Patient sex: M
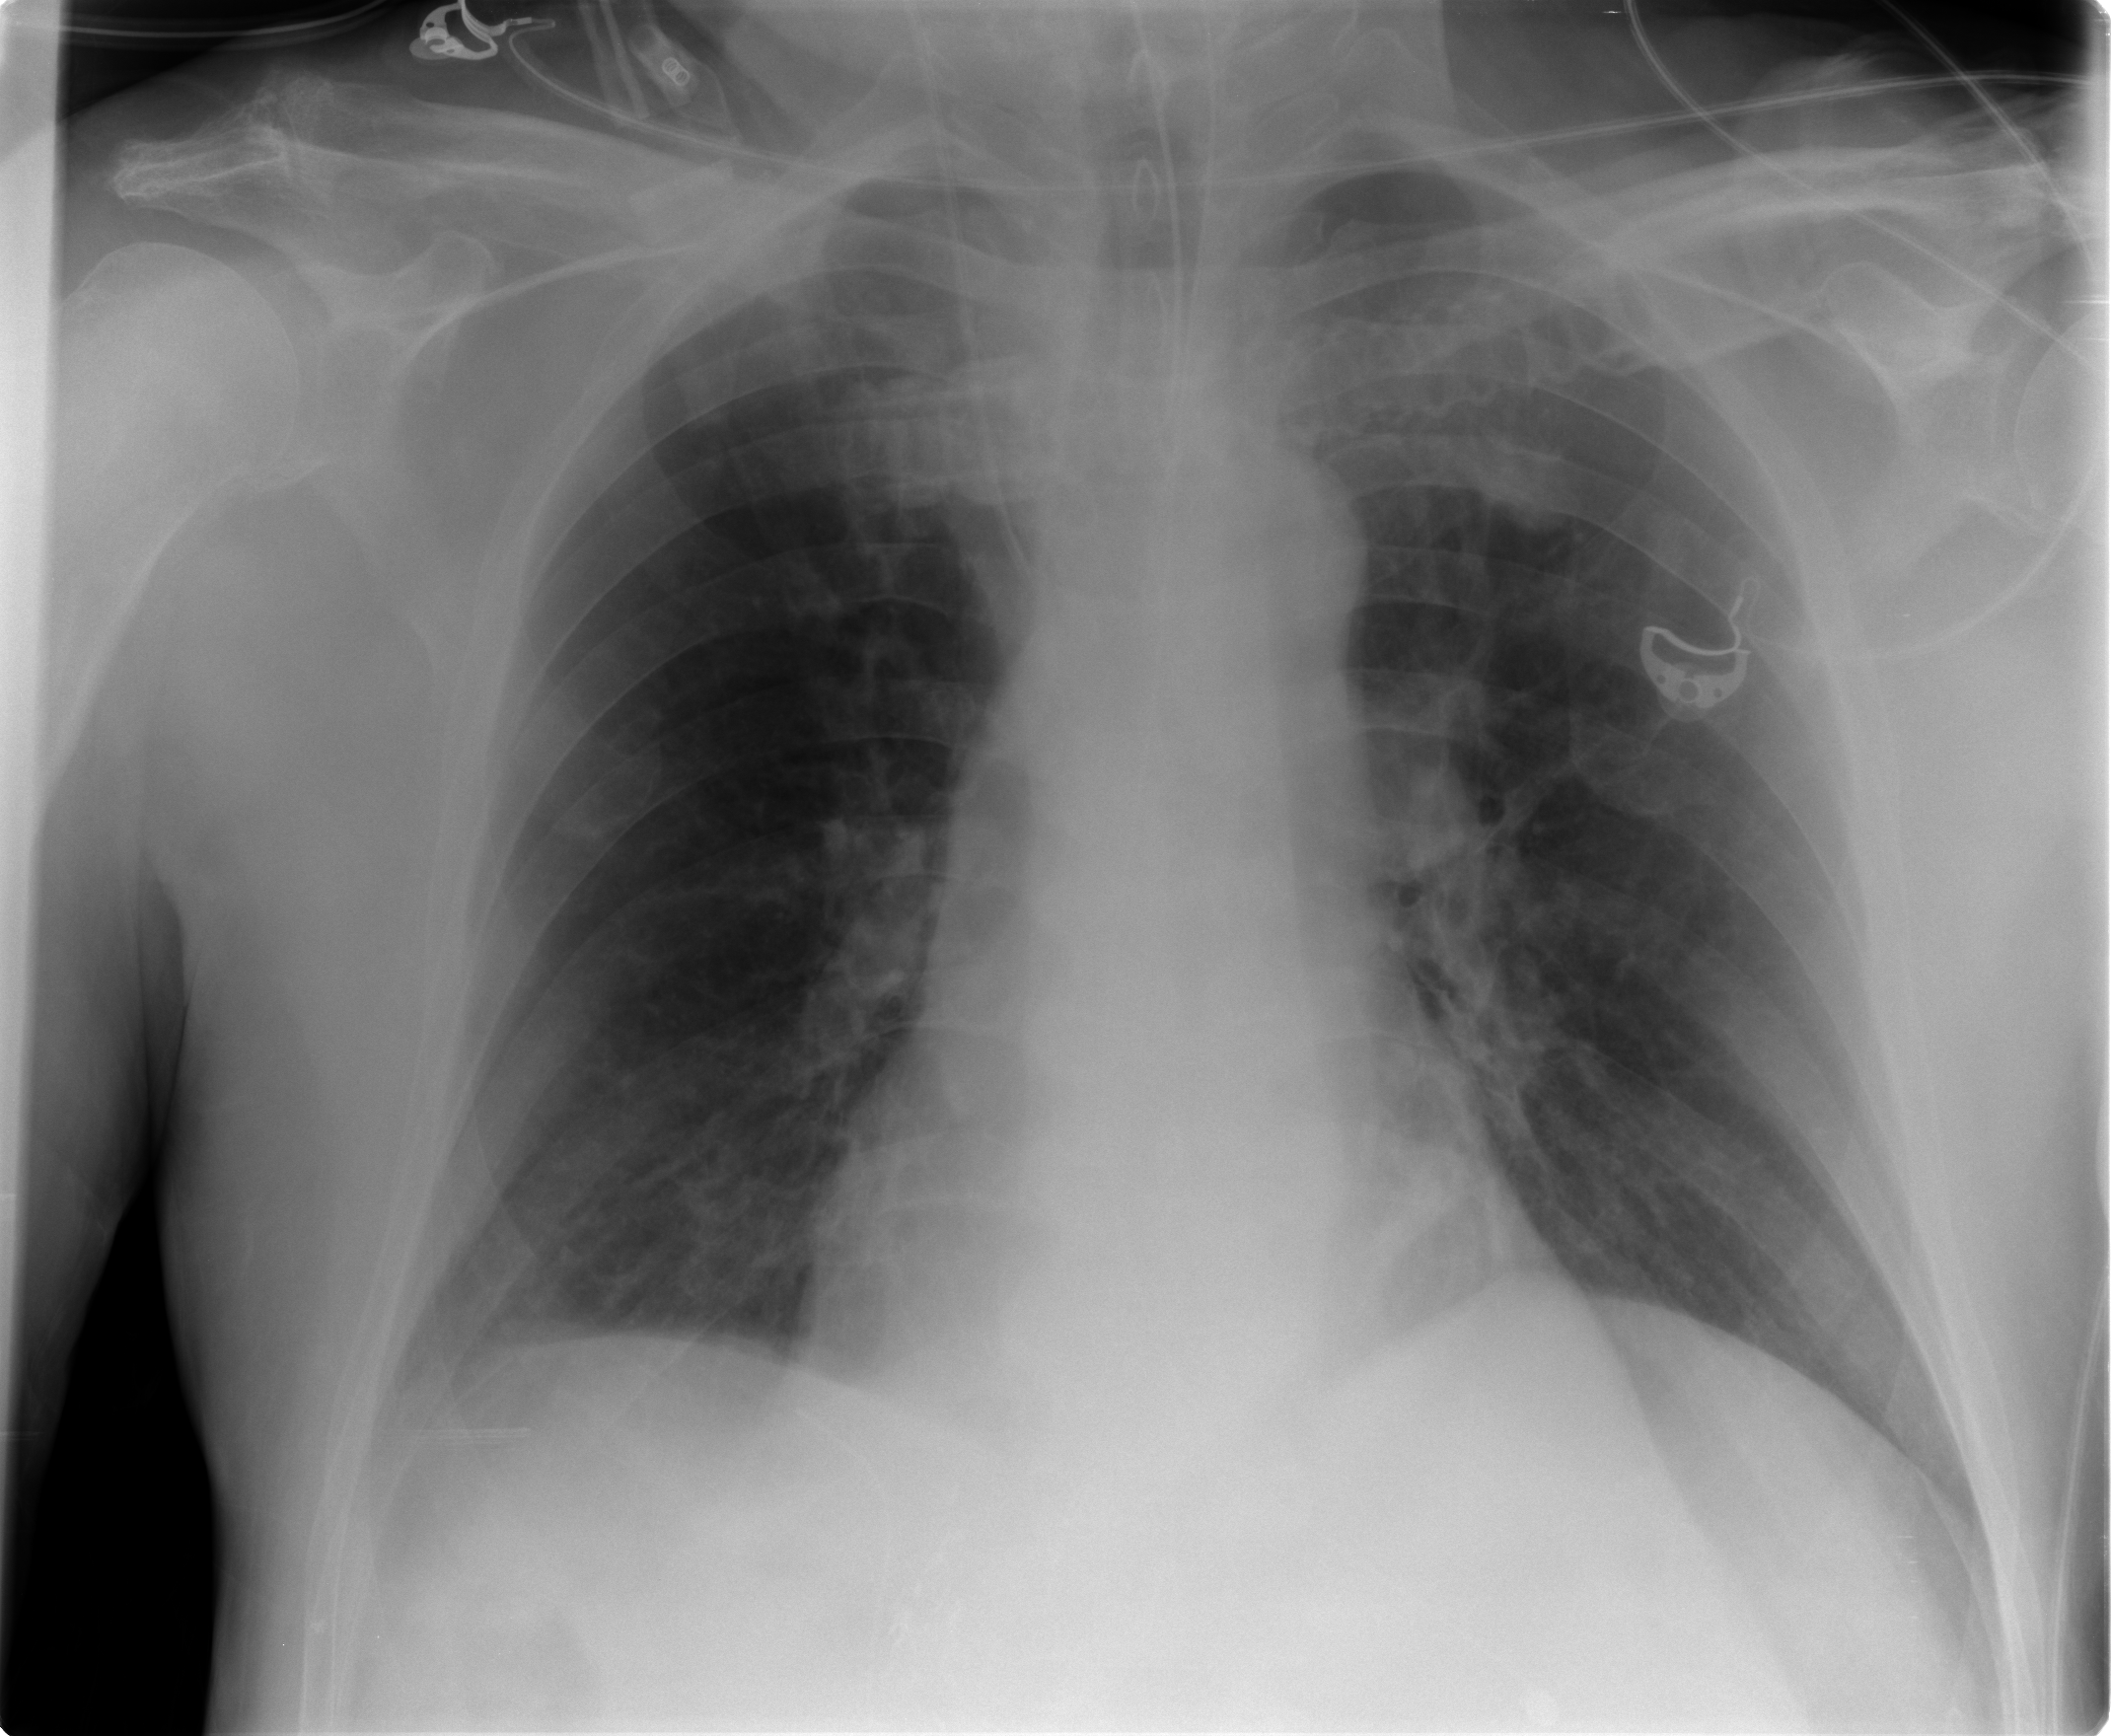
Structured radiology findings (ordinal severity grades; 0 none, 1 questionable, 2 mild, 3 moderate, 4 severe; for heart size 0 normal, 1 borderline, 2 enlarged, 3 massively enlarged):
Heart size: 0
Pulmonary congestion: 0
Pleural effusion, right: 1
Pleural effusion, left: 0
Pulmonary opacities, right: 0
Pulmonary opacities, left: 0
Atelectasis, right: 0
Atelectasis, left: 1